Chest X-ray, AP view. Patient: 58 years old, sex F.
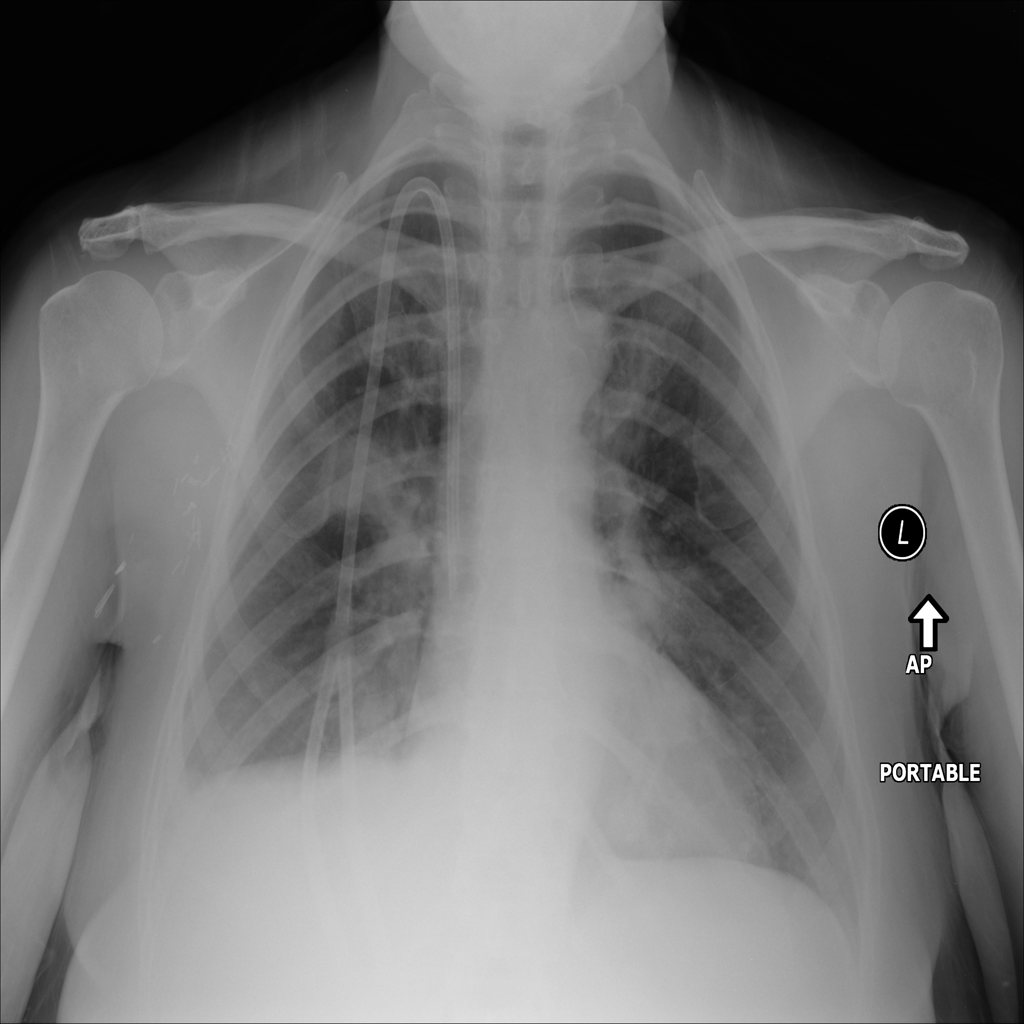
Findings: No Finding